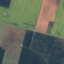
Land use / land cover class: AnnualCrop